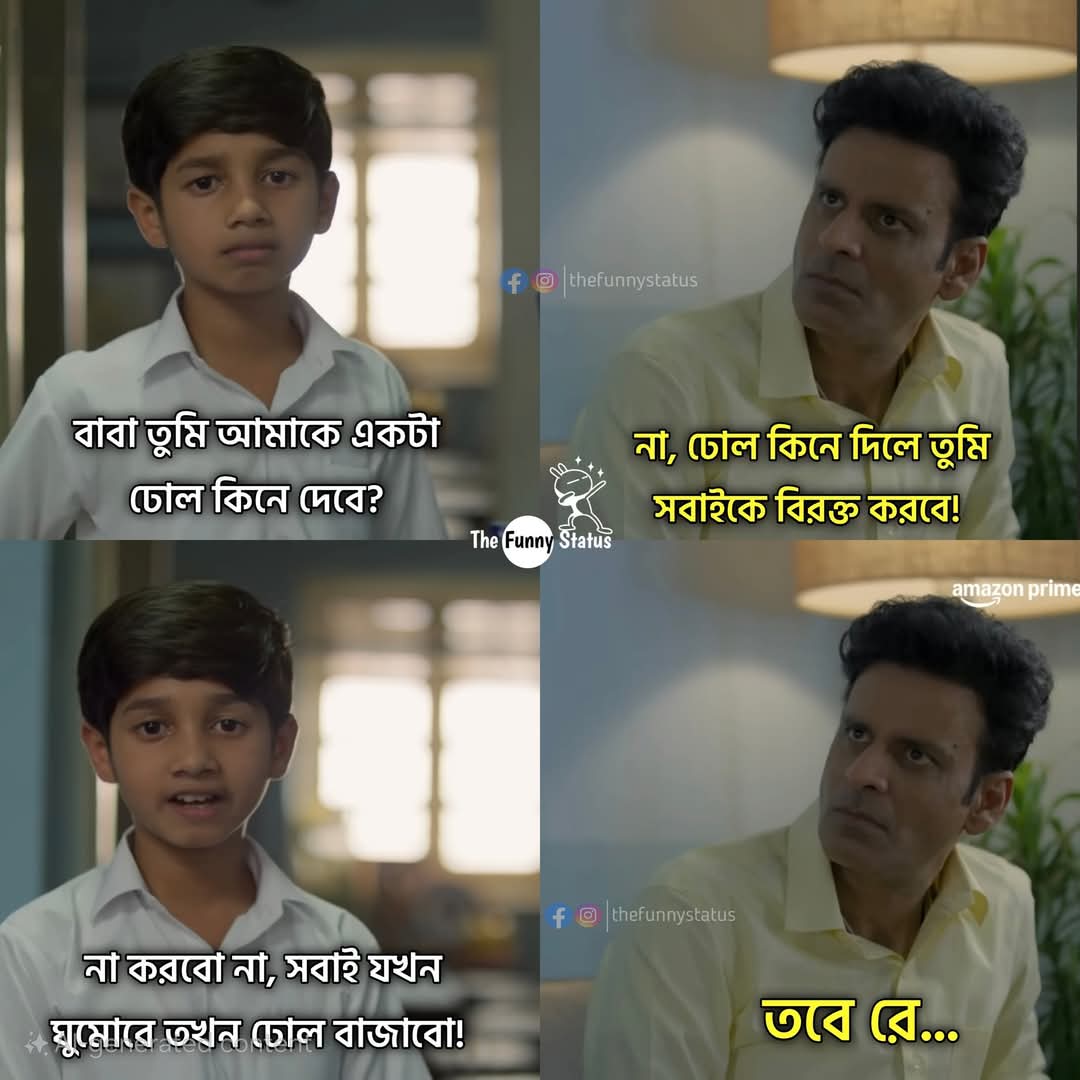
Text: বাবা তুমি আমাকে একটা ঢোল কিনে দেবে?
না, ঢোল কিনে দিলে তুমি সবাইকে বিরক্ত করবে!
না করবো না, সবাই যখন ঘুমোবে তখন ঢোল বাজাবো!
তবে রে...
Label: Non Hate